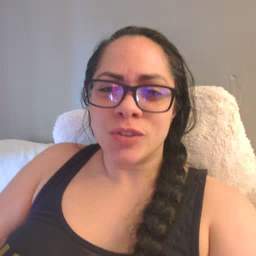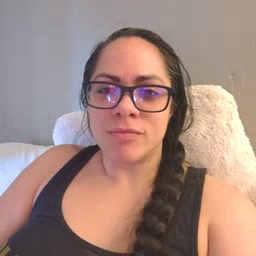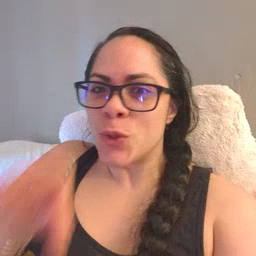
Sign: goose